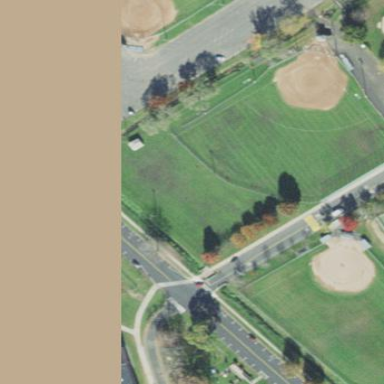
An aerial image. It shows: Baseball pitch for leisure land activities.